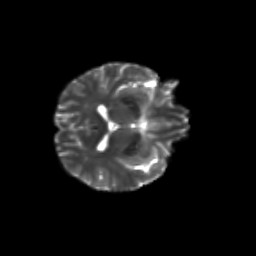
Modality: T2w
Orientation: axial
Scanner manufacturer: siemens
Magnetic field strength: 3 T
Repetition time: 9.2 s
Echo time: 0.084 s